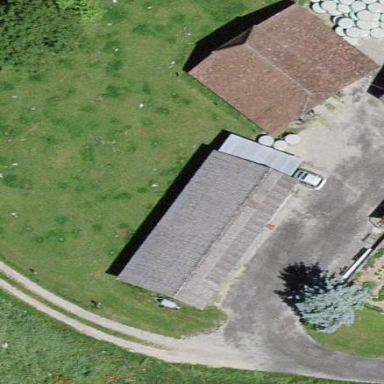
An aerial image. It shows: Rural barn.